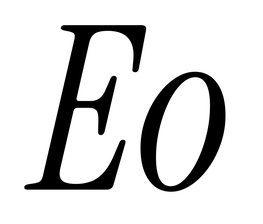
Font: InstrumentSerif-Italic